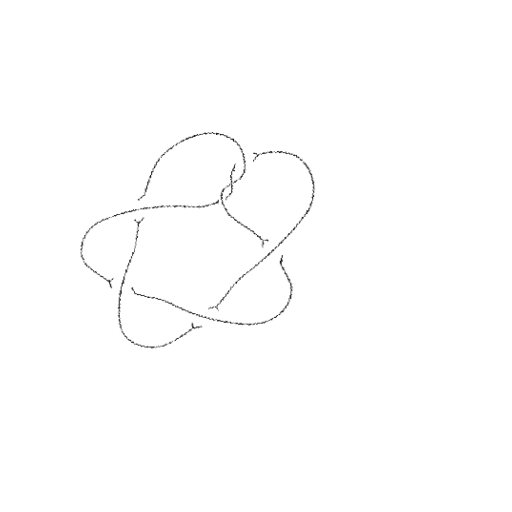
Crossing number: 7